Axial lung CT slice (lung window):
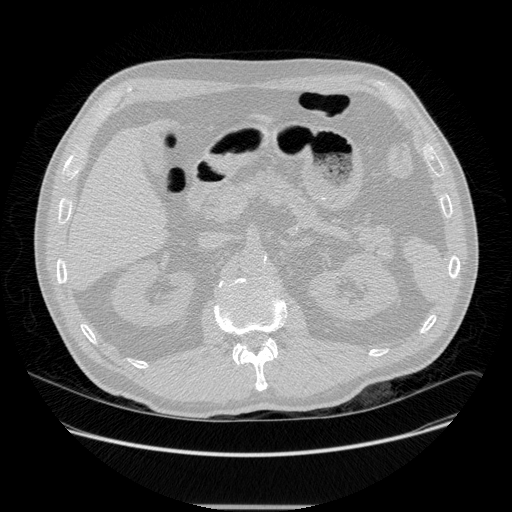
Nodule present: no